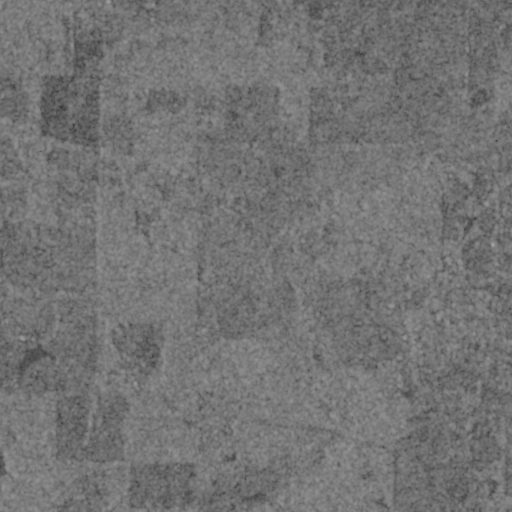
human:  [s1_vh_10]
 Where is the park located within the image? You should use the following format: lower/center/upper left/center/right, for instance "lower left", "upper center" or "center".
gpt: The park is located in the lower center of the image.
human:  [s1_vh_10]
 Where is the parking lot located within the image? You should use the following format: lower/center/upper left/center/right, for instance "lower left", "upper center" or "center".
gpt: There is no parking lot in the image.

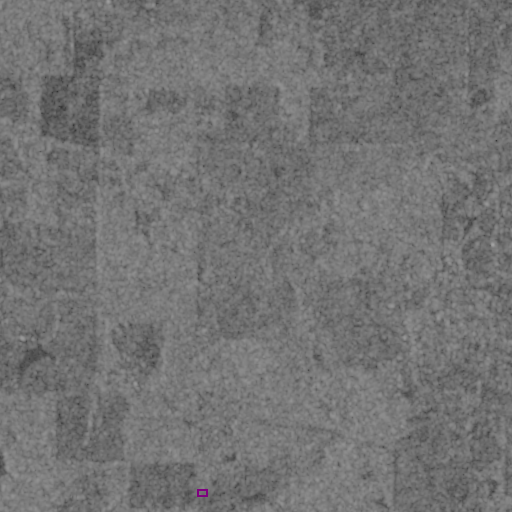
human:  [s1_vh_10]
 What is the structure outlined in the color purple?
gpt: The structure outlined in purple is a park.
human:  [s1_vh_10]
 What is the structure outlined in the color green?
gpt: There is no green outline.